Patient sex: M
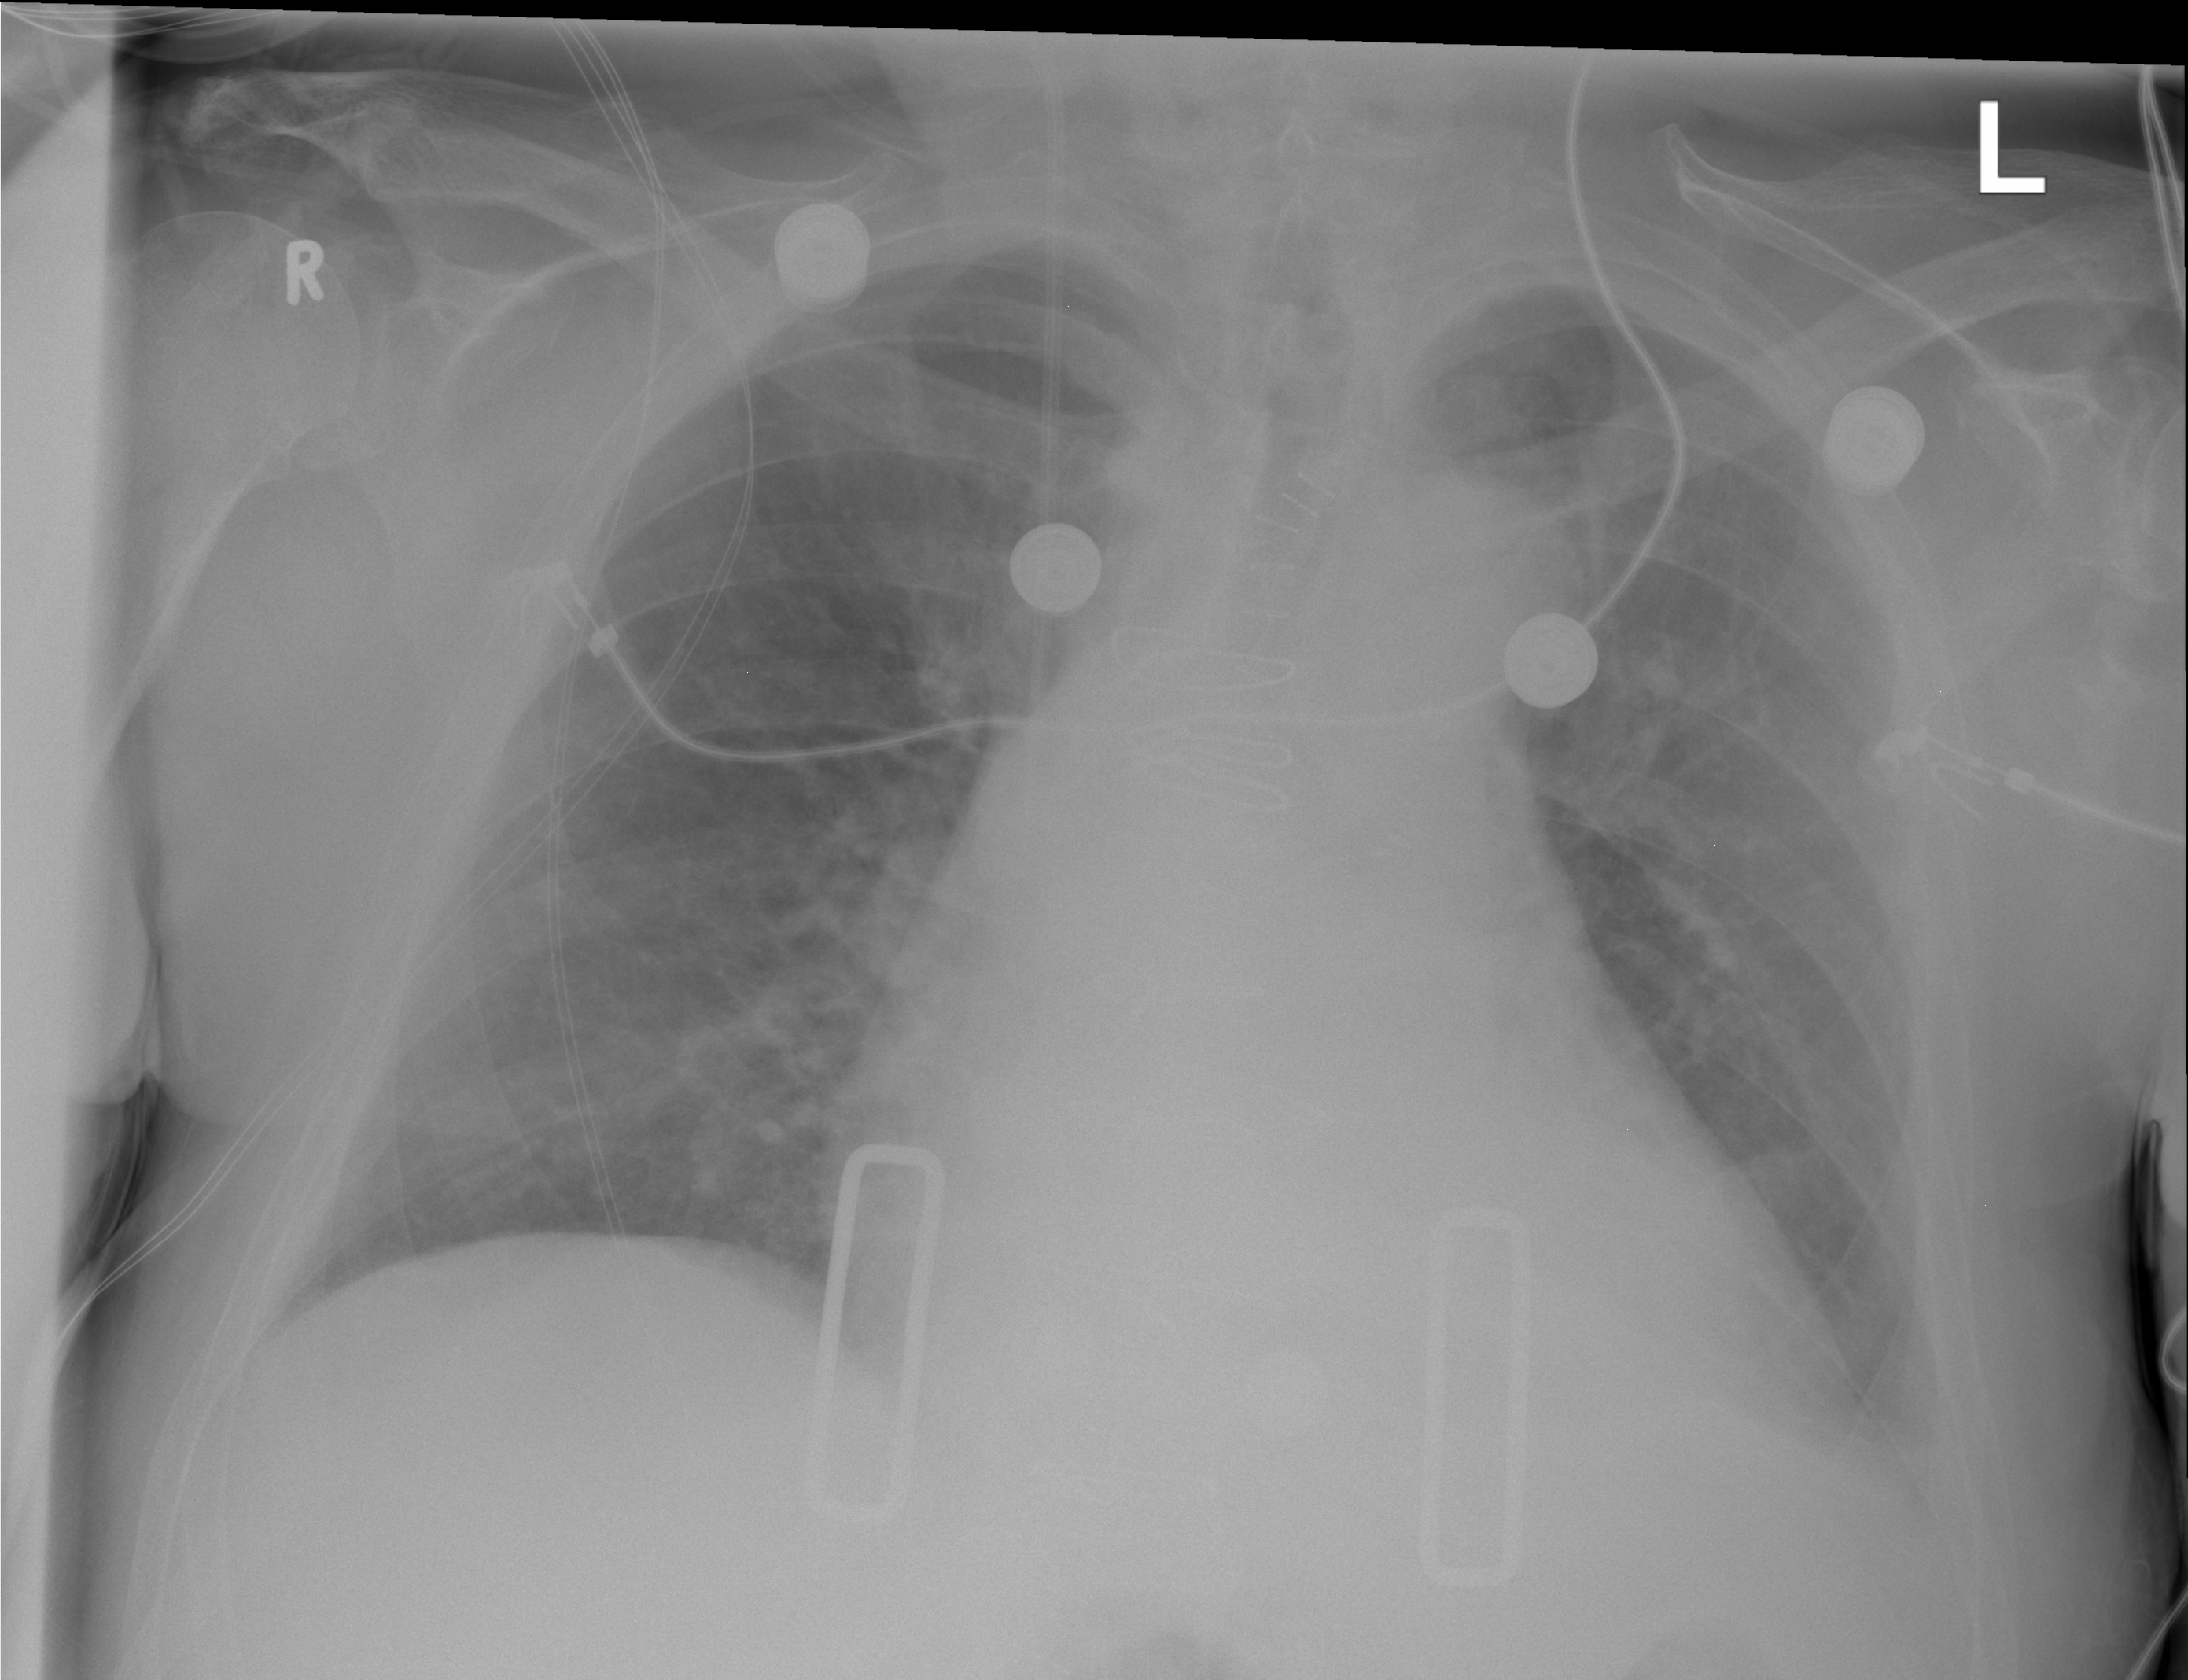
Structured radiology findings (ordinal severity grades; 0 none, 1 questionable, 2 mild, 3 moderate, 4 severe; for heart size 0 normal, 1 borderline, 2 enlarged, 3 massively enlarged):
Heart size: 2
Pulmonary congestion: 3
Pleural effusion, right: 0
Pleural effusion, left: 2
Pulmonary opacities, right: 2
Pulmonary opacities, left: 2
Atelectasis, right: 0
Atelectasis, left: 0